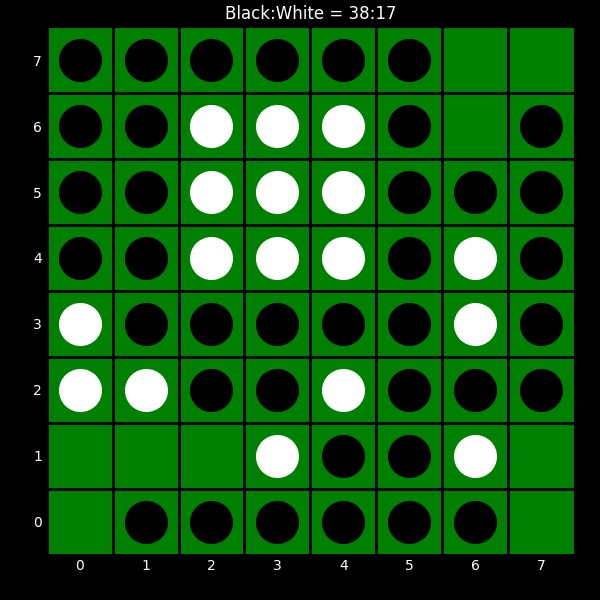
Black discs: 38
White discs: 17